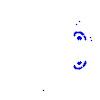
Particle: pion